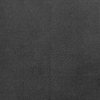
Atmospheric dust classification: dusty